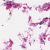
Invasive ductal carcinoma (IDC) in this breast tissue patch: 0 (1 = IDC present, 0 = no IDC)